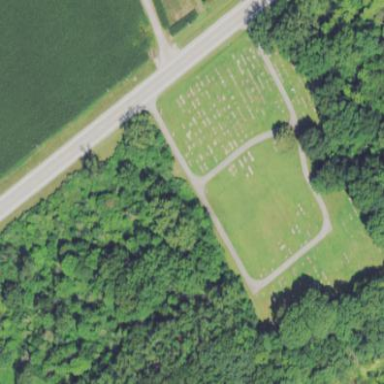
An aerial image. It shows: Cemetery.